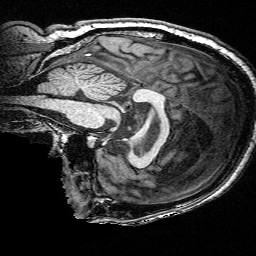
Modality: T1w
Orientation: sagittal
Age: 64
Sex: male
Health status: ill
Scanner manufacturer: siemens
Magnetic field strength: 3 T
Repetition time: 0.0025 s
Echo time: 0.00336 s